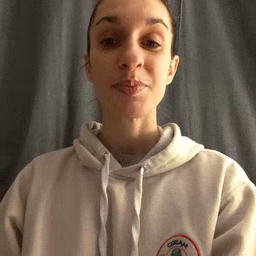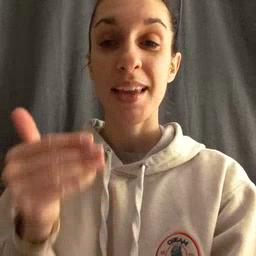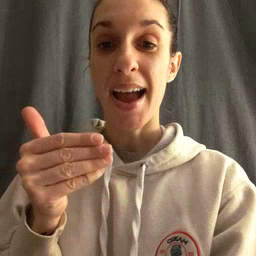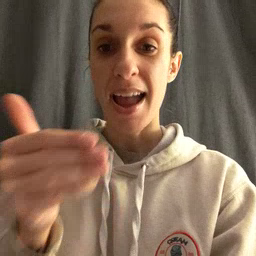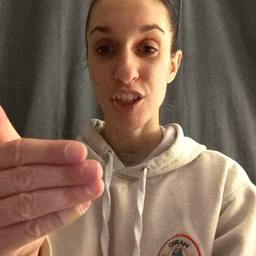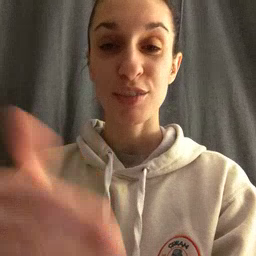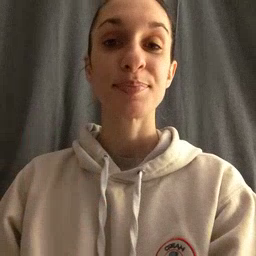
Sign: after